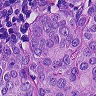
Metastatic tissue present: yes